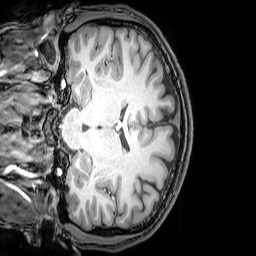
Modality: T1w
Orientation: coronal
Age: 22
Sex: male
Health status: healthy
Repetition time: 0.081 s
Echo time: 0.037 s